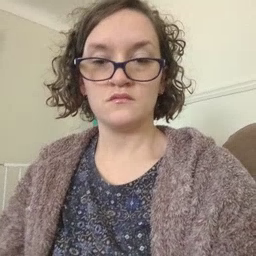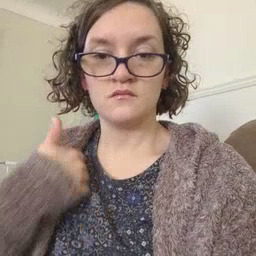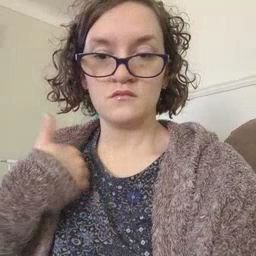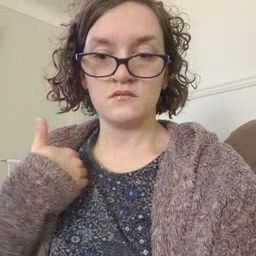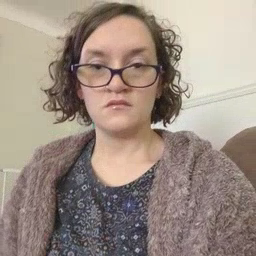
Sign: bath